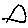
Label: triangle